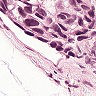
Metastatic tissue present: yes